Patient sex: M
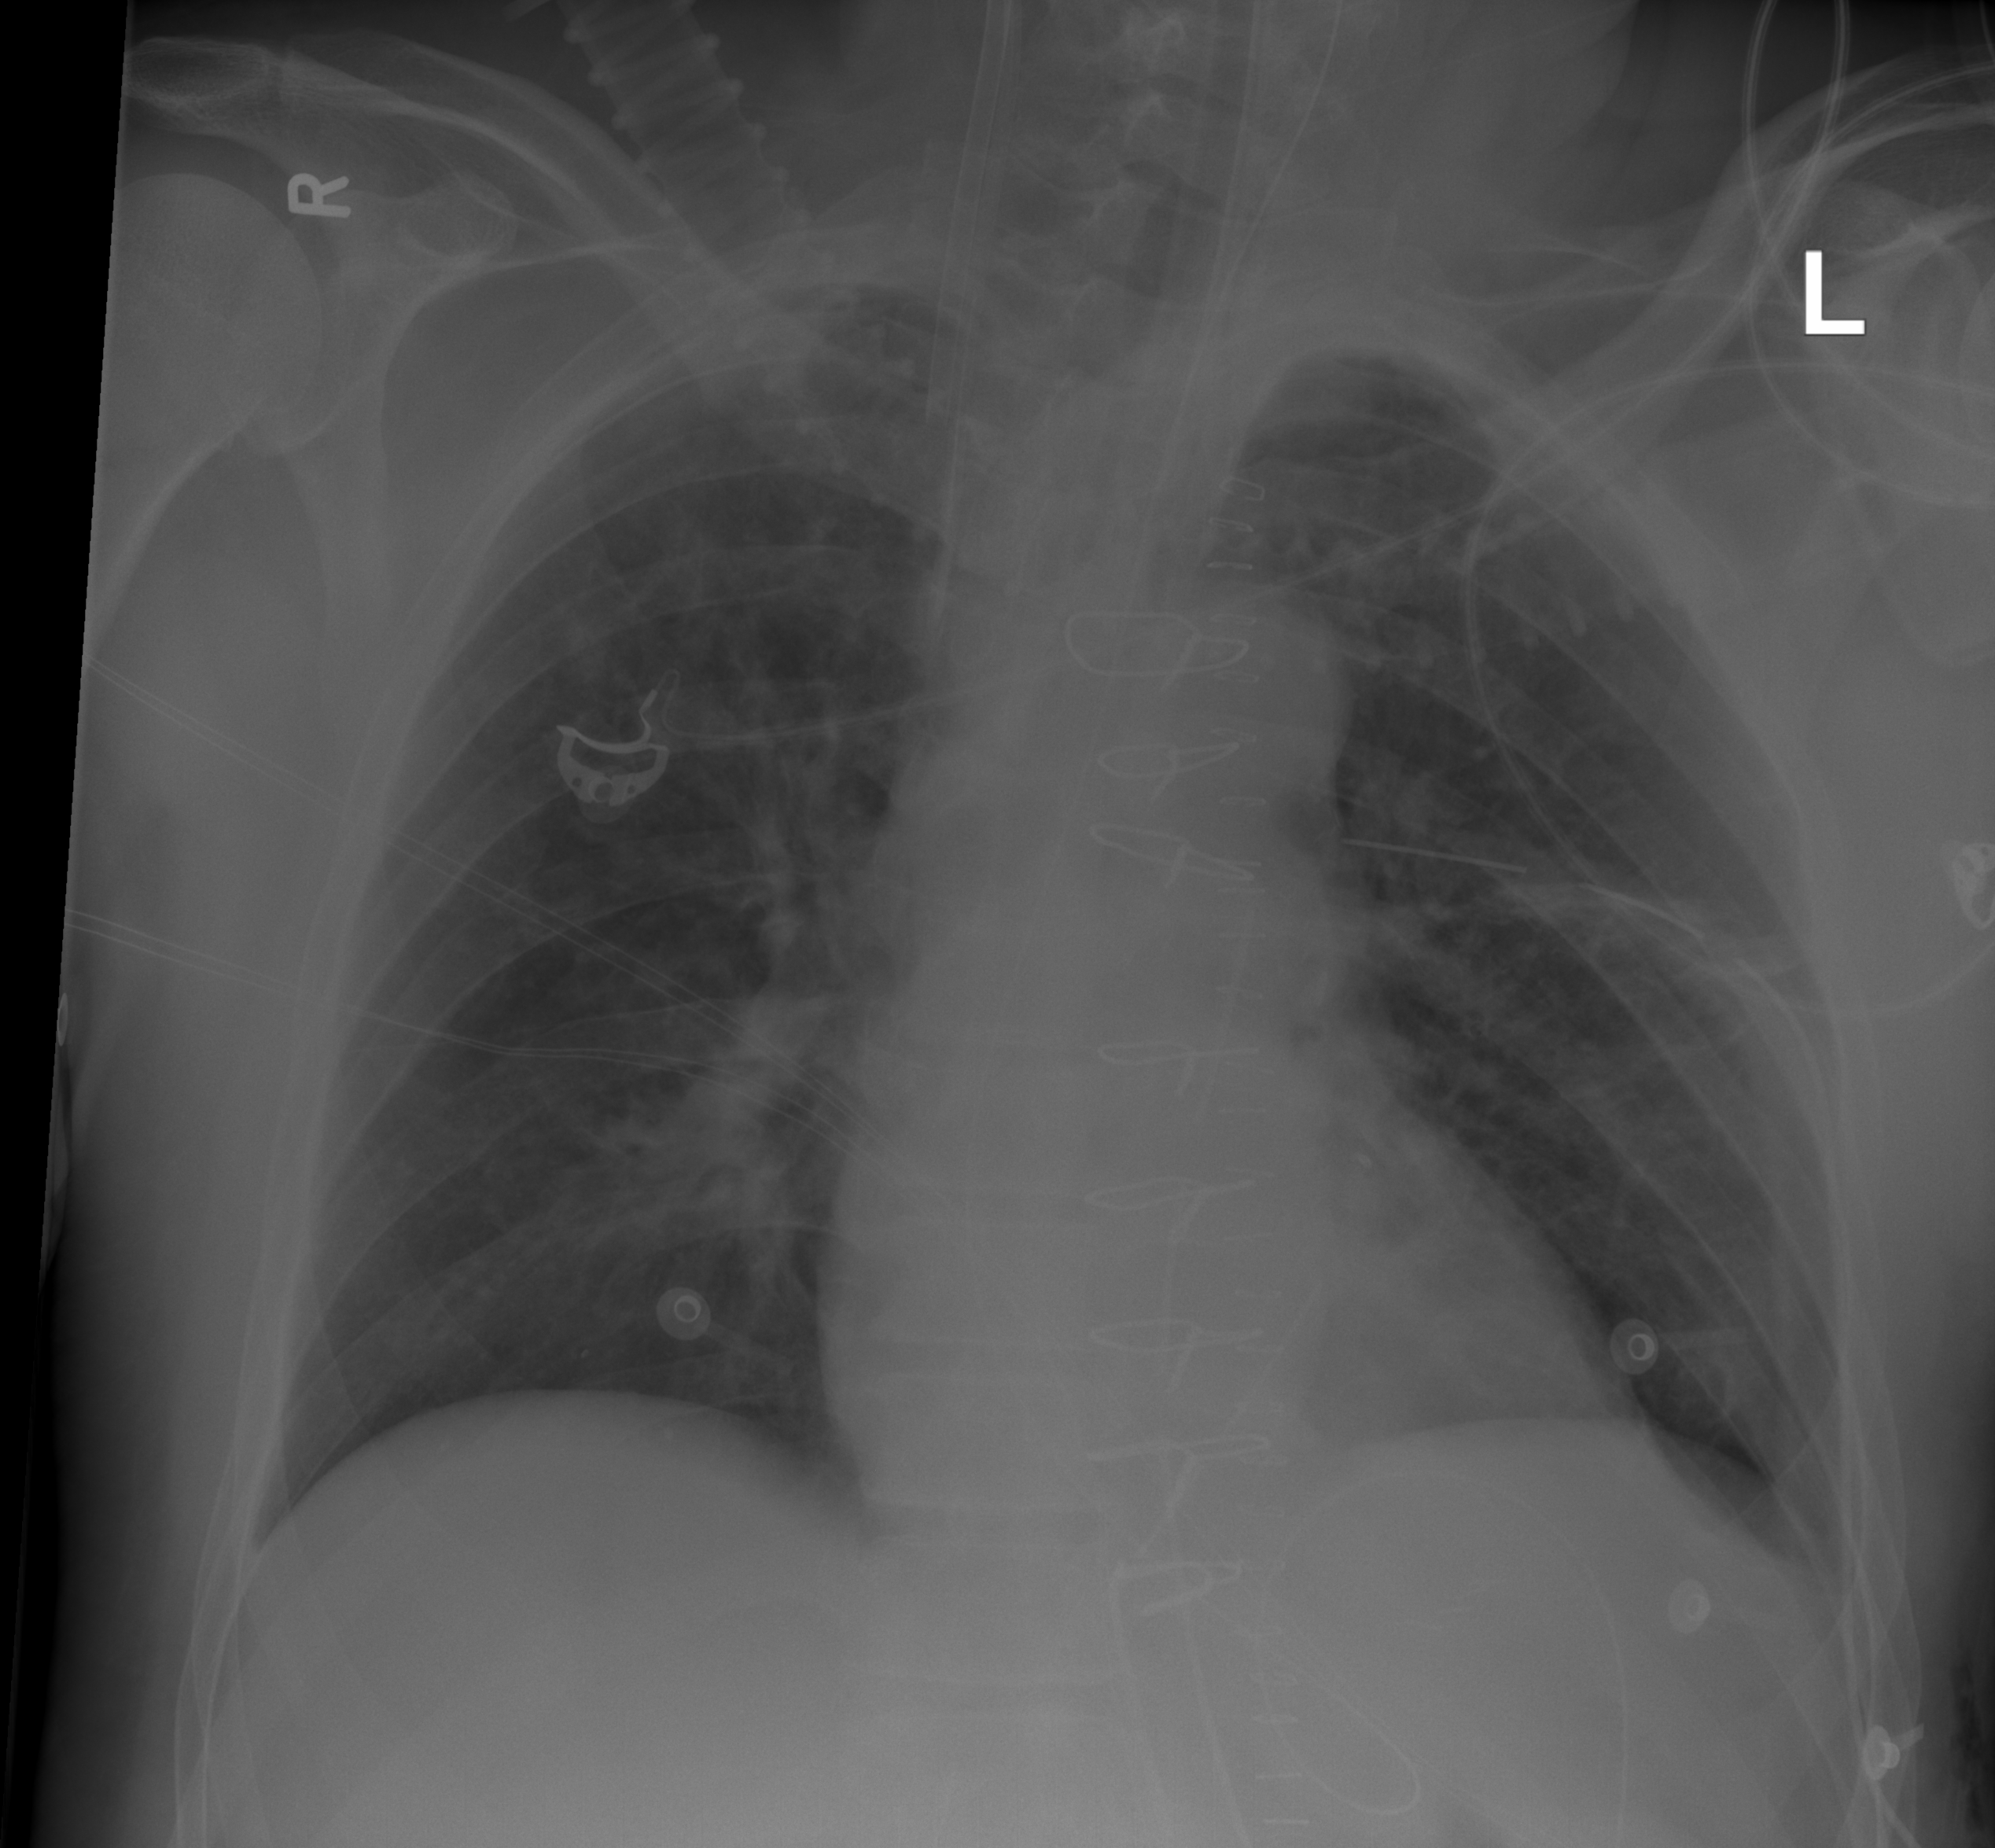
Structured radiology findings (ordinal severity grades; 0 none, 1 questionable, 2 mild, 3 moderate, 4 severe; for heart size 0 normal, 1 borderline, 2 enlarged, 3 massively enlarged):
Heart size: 0
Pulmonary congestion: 2
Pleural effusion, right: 0
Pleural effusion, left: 1
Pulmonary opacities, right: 2
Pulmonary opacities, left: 2
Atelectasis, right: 2
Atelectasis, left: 0